Question: Could someone break down what this Xquery is doing?
''for $i in . return count(../*[. << $i])''
I can tell it is a for loop, but I am confused by the '../*' and the '[]'. It is in this SQL code that I'm working on. I am trying to extract column-name nodes from an XML file:
'''
SELECT distinct
Parent.Items.value('for $i in . return count(../*[. << $i])', 'int') as [Index],
Parent.Items.value('local-name(../.)', 'varchar(100)') as 'ParentItem',
Parent.Items.value('local-name(.)', 'varchar(100)') as 'ChildItem'
FROM dbo.MyFormResults
CROSS APPLY xmlformfields.nodes('/form/*') as Parent(Items)
'''
I want this Xquery to iterate through my XML nodes in the order they are in my XML file. It sort of works, but it double counts and I'm not sure why... maybe if i understand this loop better I can fix my problem.

As you can see here Indexes: 15, 16 and 17 are duplicated.
Thanks!
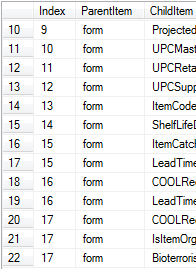
Answer: '''
for $i in .
'''
A 'for $x in y return z' expression assigns the variable '$x' to each item in the sequence 'y' in turn and evaluates the expression 'z', returning a sequence which is the concatenation of all the results from the evaluations of 'z', e.g. 'for $i in (1, 2, 3) return (2 * $i)' would generate the sequence '(2, 4, 6)'.
In this case the sequence 'y' is just a single node - it's an idiom to capture the current value of '.' in a variable so you can make use of it in deeper predicates, as an alternative to the XSLT 'current()' function when you're working with XPath 2.0 outside of XSLT.
'''
../*[. << $i]
'''
the '<<' operator tests the relative position of nodes, 'x << y' is true if 'x' comes before 'y' in document order.
Therefore 'for $i in . return count(../*[. << $i])' is simply a long-winded way of writing 'count(preceding-sibling::*)' - the number of sibling elements of the current node ('.', which is also known as '$y') that come before that node in document order.